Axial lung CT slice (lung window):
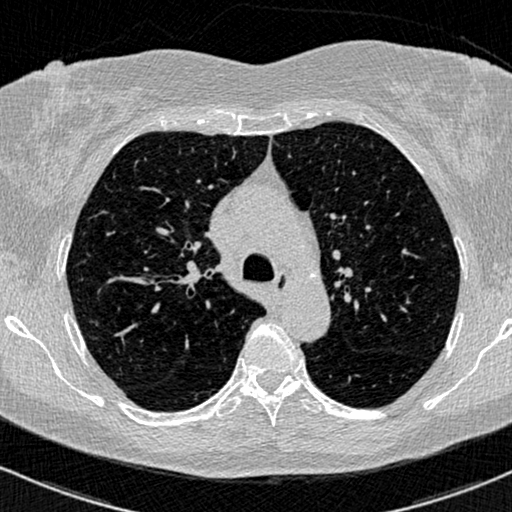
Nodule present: no